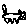
Label: cat